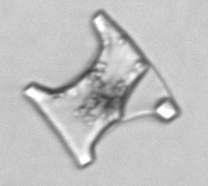
Label: Eucampia